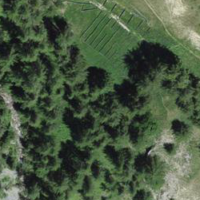
EUNIS habitat code: 26
Species observed at this site:
Arctium tomentosum